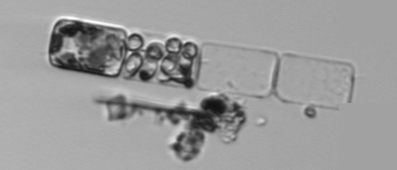
Label: Guinardia_delicatula_TAG_internal_parasite